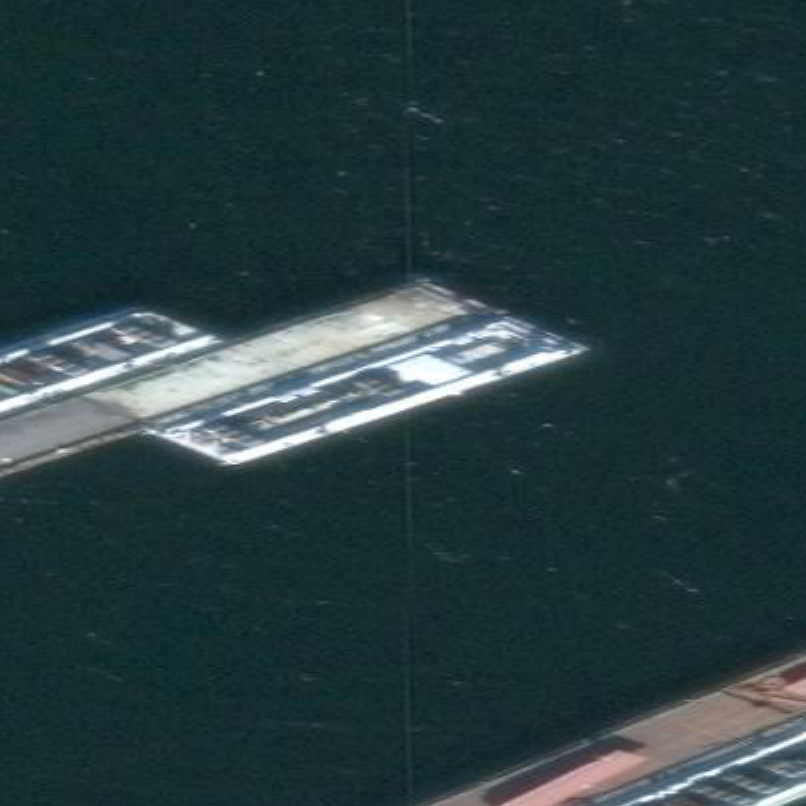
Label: civil